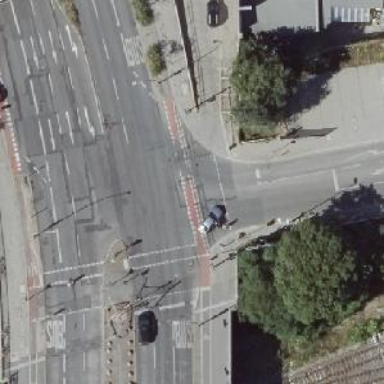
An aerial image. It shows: Secondary road with asphalt surface. There is cycle track on the right side.